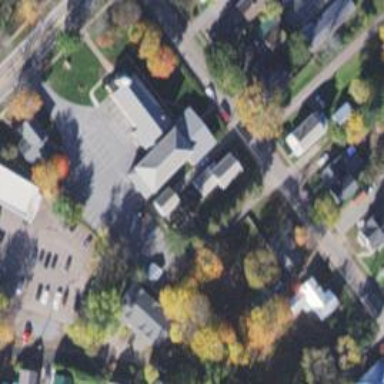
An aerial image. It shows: Kindergarten.